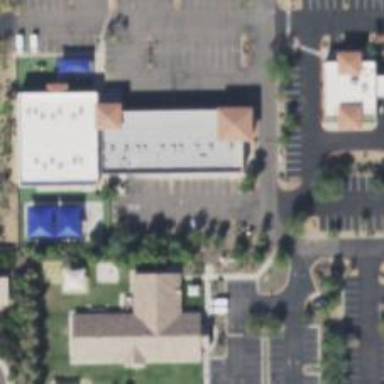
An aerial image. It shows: Healthcare clinic is depicted in the image.